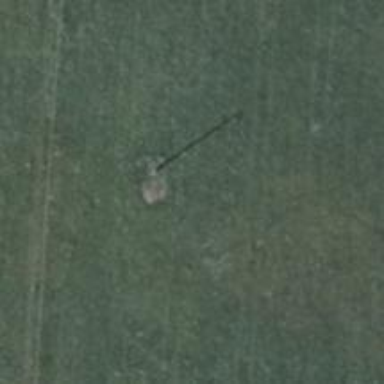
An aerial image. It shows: Power pole.